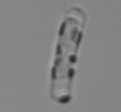
Label: Guinardia_striata